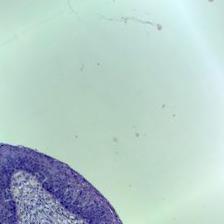
Diagnosis: Normal